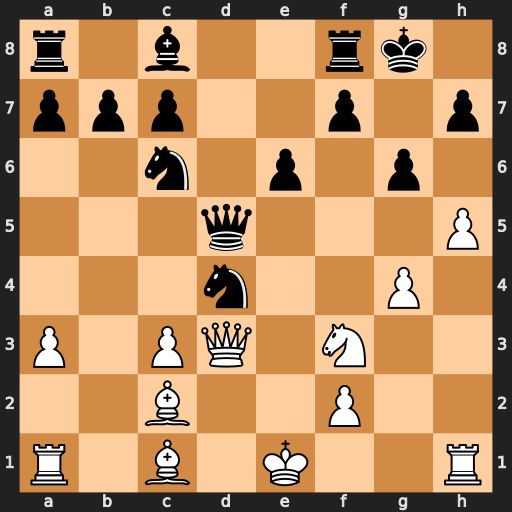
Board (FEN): r1b2rk1/ppp2p1p/2n1p1p1/3q3P/3n2P1/P1PQ1N2/2B2P2/R1B1K2R
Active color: w
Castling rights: KQ
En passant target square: -
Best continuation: cxd4 Nxd4 Qxd4